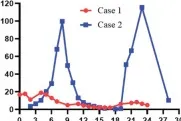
Clinical evolutions after infusion of anti-CD19 and anti-CD22 CAR T-cell cocktail in patients. (C) Levels of serum CRP after CAR T-cell infusion. CAR, chimeric antigen receptor; IL-6, interleukin-6; CRP, C-reactive protein; ALT, alanine transaminase; AST, aspartate transaminase; TBIL, total bilirubin.
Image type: pathology (immunostaining)